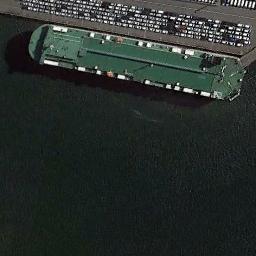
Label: ship